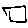
Label: square